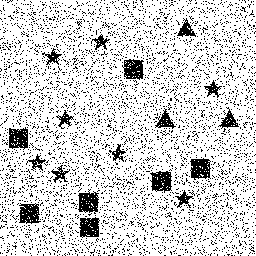
Squares: 7
Triangles: 3
Stars: 8
Total shapes: 18